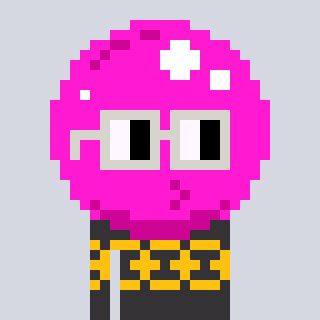
a pixel art character with square light gray glasses, a bubblegum-shaped head and a grayscale-colored body on a cool background